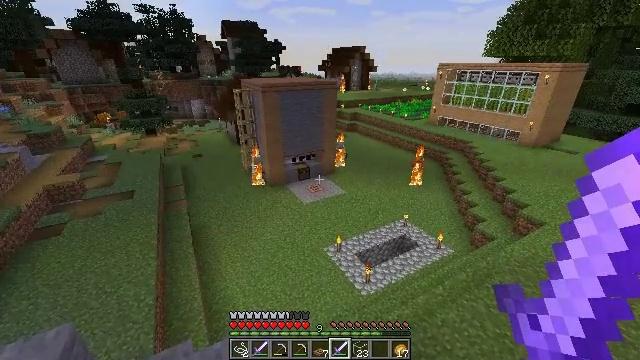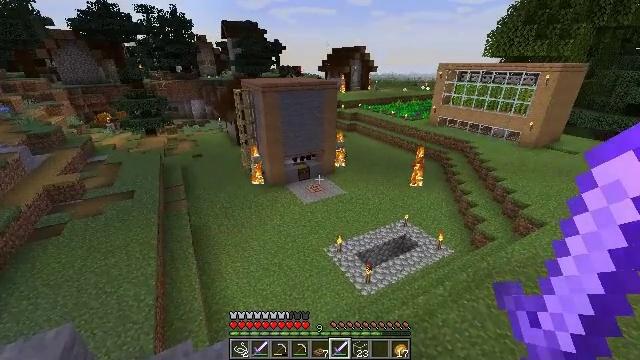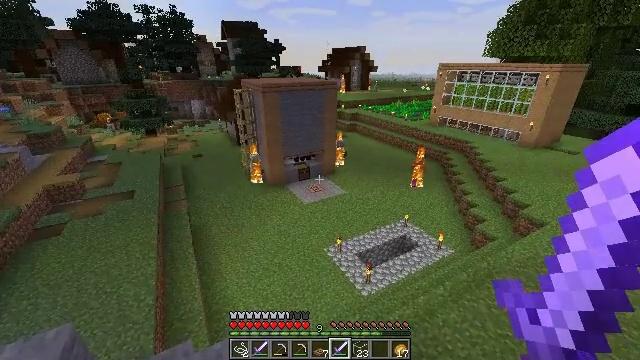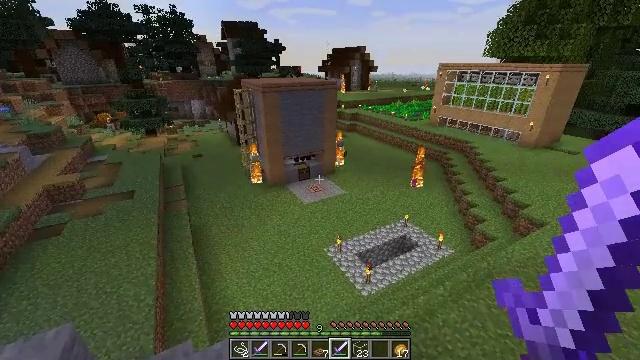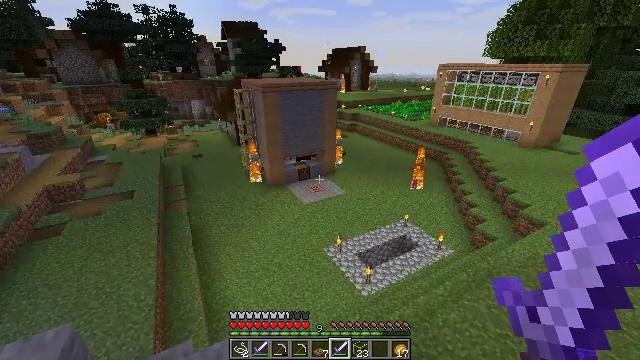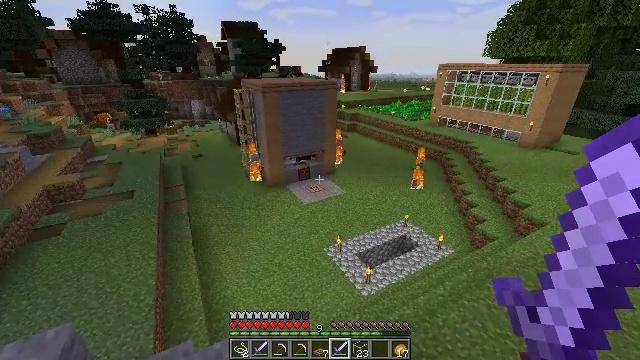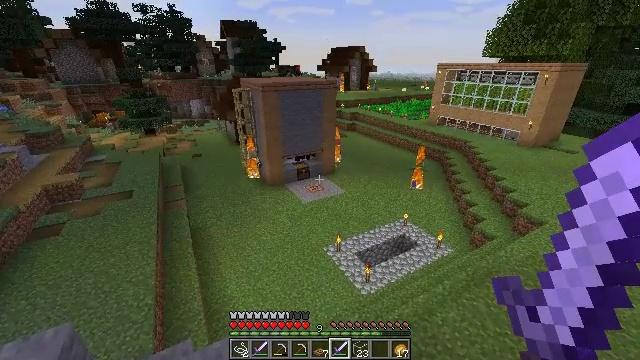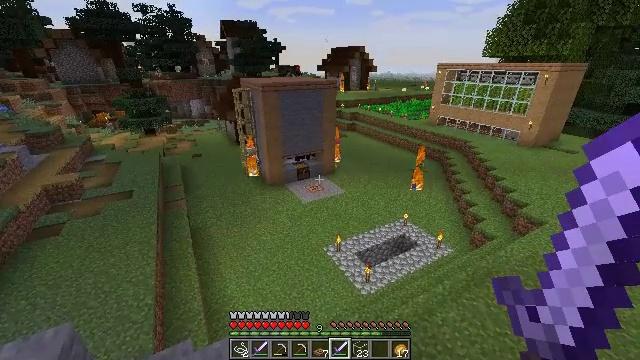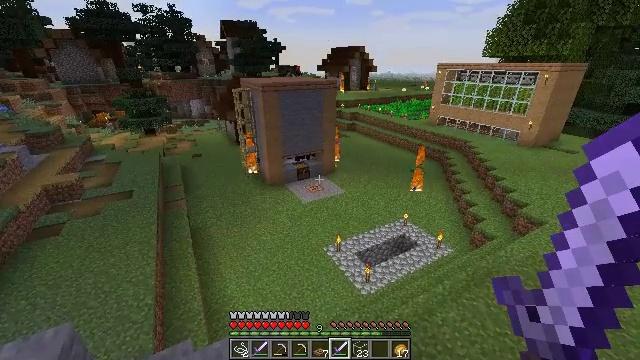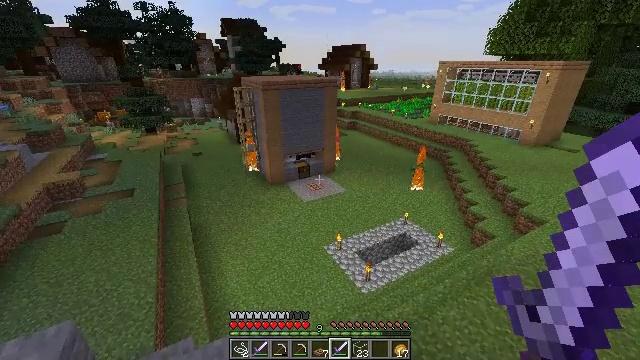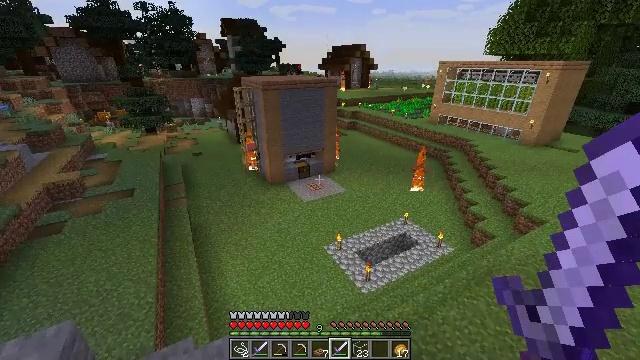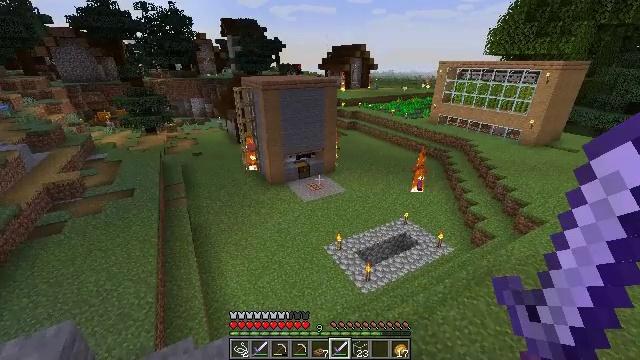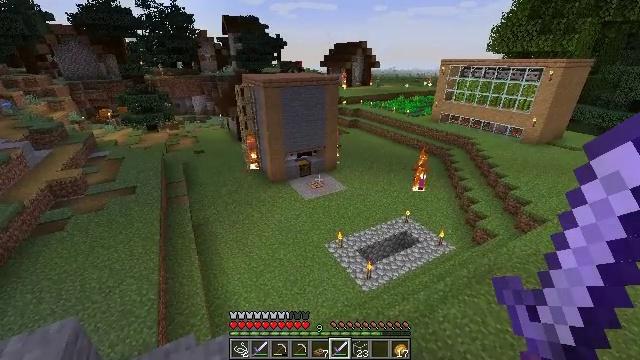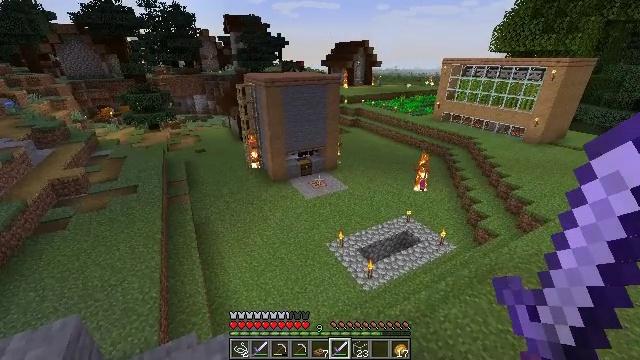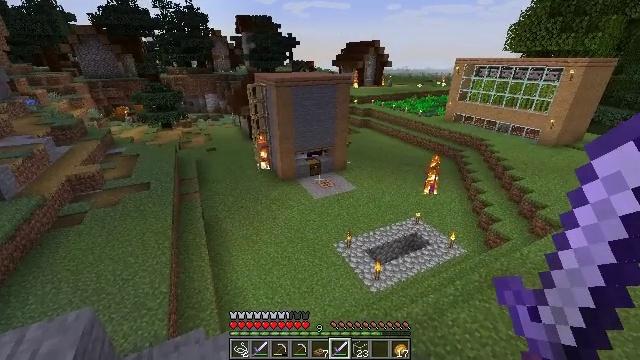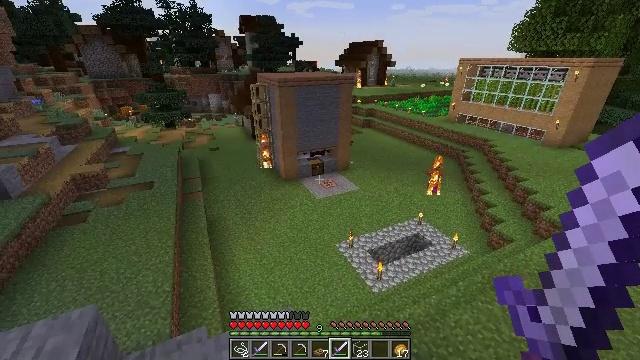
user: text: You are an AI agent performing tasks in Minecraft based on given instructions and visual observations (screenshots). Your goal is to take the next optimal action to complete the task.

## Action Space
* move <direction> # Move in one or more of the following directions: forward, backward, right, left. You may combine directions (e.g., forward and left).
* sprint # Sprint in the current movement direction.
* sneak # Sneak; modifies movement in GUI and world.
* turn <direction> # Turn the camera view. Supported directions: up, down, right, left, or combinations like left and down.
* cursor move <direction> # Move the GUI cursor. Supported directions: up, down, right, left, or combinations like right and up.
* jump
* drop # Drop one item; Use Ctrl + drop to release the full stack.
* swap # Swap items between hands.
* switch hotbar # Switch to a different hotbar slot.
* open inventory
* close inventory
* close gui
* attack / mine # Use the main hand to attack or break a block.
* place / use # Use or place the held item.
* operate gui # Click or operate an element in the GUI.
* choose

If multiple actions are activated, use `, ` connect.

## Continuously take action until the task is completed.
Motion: motion action
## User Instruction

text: Kill mobs.
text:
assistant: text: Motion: no_op
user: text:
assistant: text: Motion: no_op
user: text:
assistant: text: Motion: no_op
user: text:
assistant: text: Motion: no_op
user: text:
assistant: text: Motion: no_op
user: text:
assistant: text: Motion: no_op
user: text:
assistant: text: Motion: no_op
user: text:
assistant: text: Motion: no_op
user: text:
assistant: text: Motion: no_op
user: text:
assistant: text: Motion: no_op
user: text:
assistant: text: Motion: no_op
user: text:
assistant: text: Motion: no_op
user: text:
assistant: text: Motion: no_op
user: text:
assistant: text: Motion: turn left
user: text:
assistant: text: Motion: no_op
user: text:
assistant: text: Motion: no_op
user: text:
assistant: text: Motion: no_op
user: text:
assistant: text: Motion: no_op
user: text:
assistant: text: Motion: no_op
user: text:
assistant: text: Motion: no_op
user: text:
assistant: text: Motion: no_op
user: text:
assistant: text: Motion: no_op
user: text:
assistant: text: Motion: no_op
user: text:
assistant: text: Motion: no_op
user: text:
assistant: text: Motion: no_op
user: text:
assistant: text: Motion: no_op
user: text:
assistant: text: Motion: no_op
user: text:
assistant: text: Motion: no_op
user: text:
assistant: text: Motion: no_op
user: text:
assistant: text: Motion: no_op